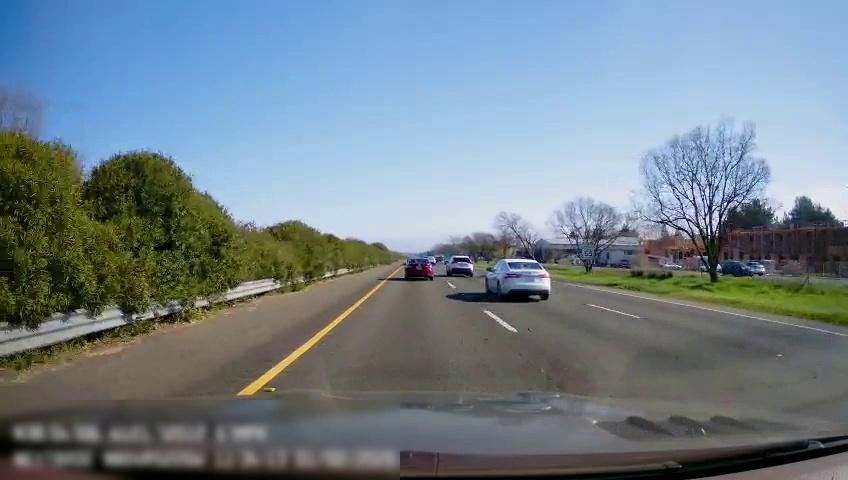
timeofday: Day
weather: Sunny
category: Drivable Space
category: Vehicles | Car
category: Vehicles | Car
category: Vehicles | Car
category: Vehicles | Car
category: Vehicles | Car
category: Lanes | Current Lane
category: Lanes | Current Lane
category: Lanes | Alternate Lane
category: Lanes | Alternate Lane